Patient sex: M
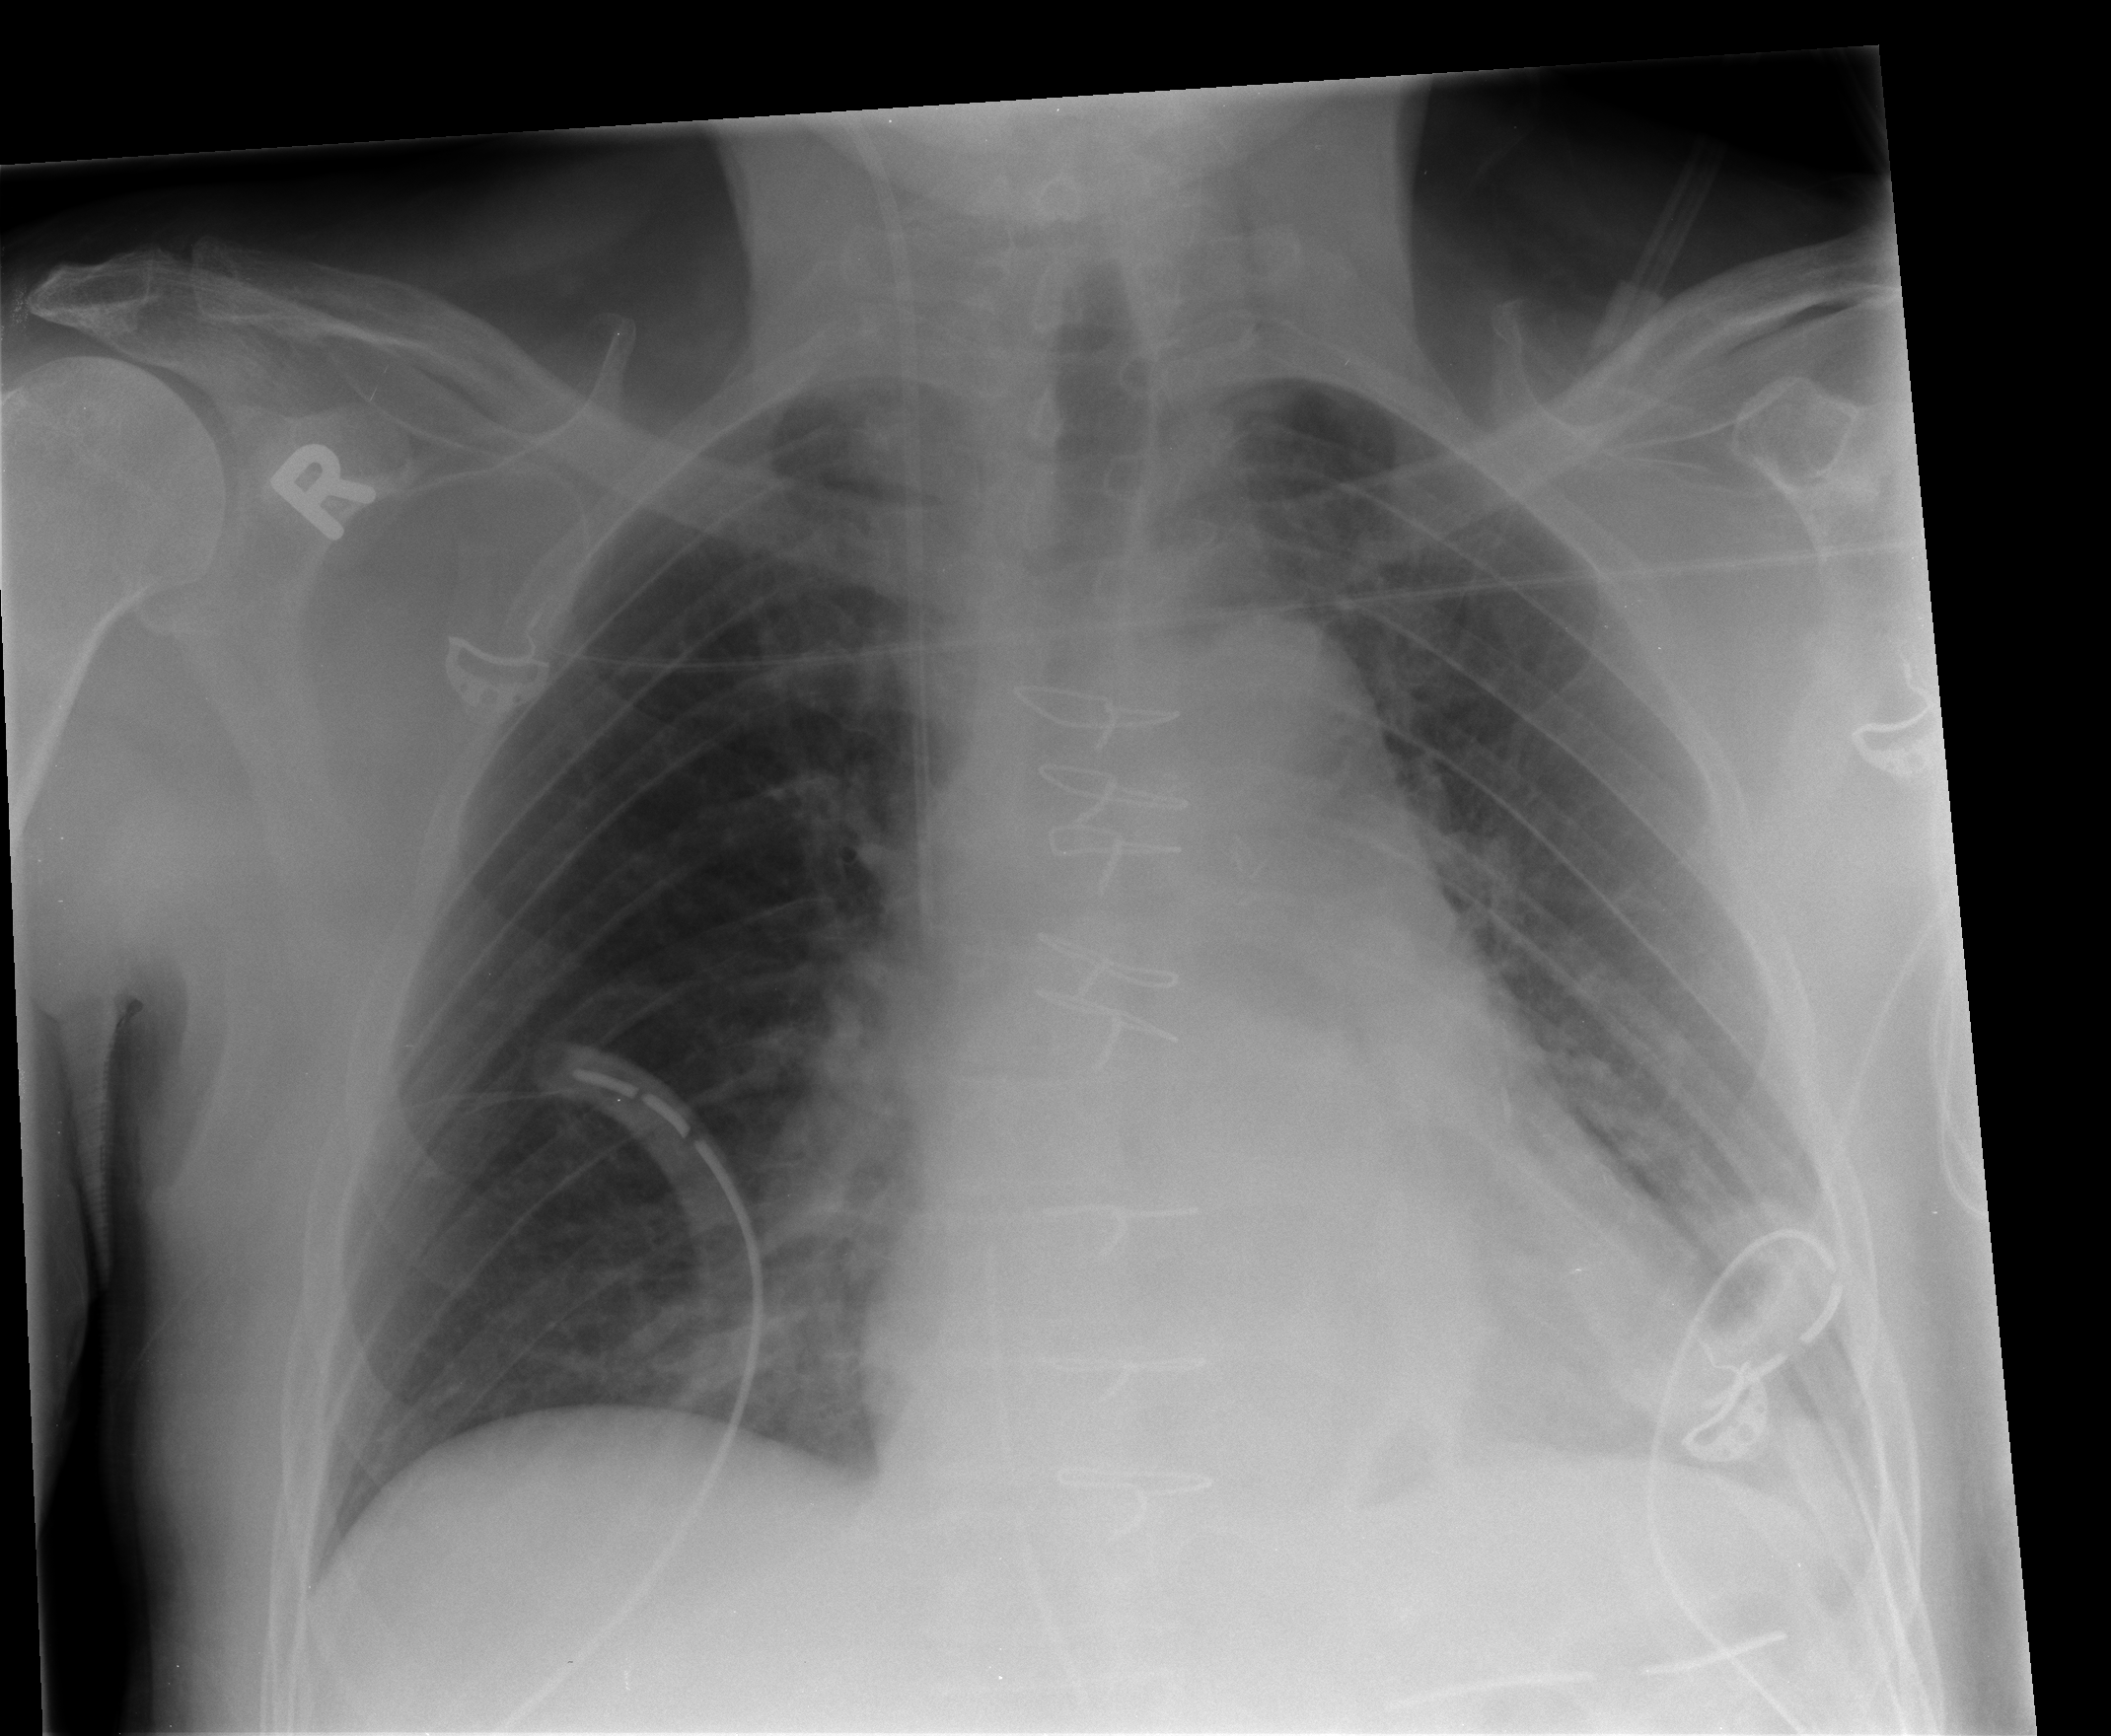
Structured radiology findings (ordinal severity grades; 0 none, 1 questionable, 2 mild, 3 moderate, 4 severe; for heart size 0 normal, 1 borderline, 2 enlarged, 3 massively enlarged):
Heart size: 1
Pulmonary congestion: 0
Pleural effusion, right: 0
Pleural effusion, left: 1
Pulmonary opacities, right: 0
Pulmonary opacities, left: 0
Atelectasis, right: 0
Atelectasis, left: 2